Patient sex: F
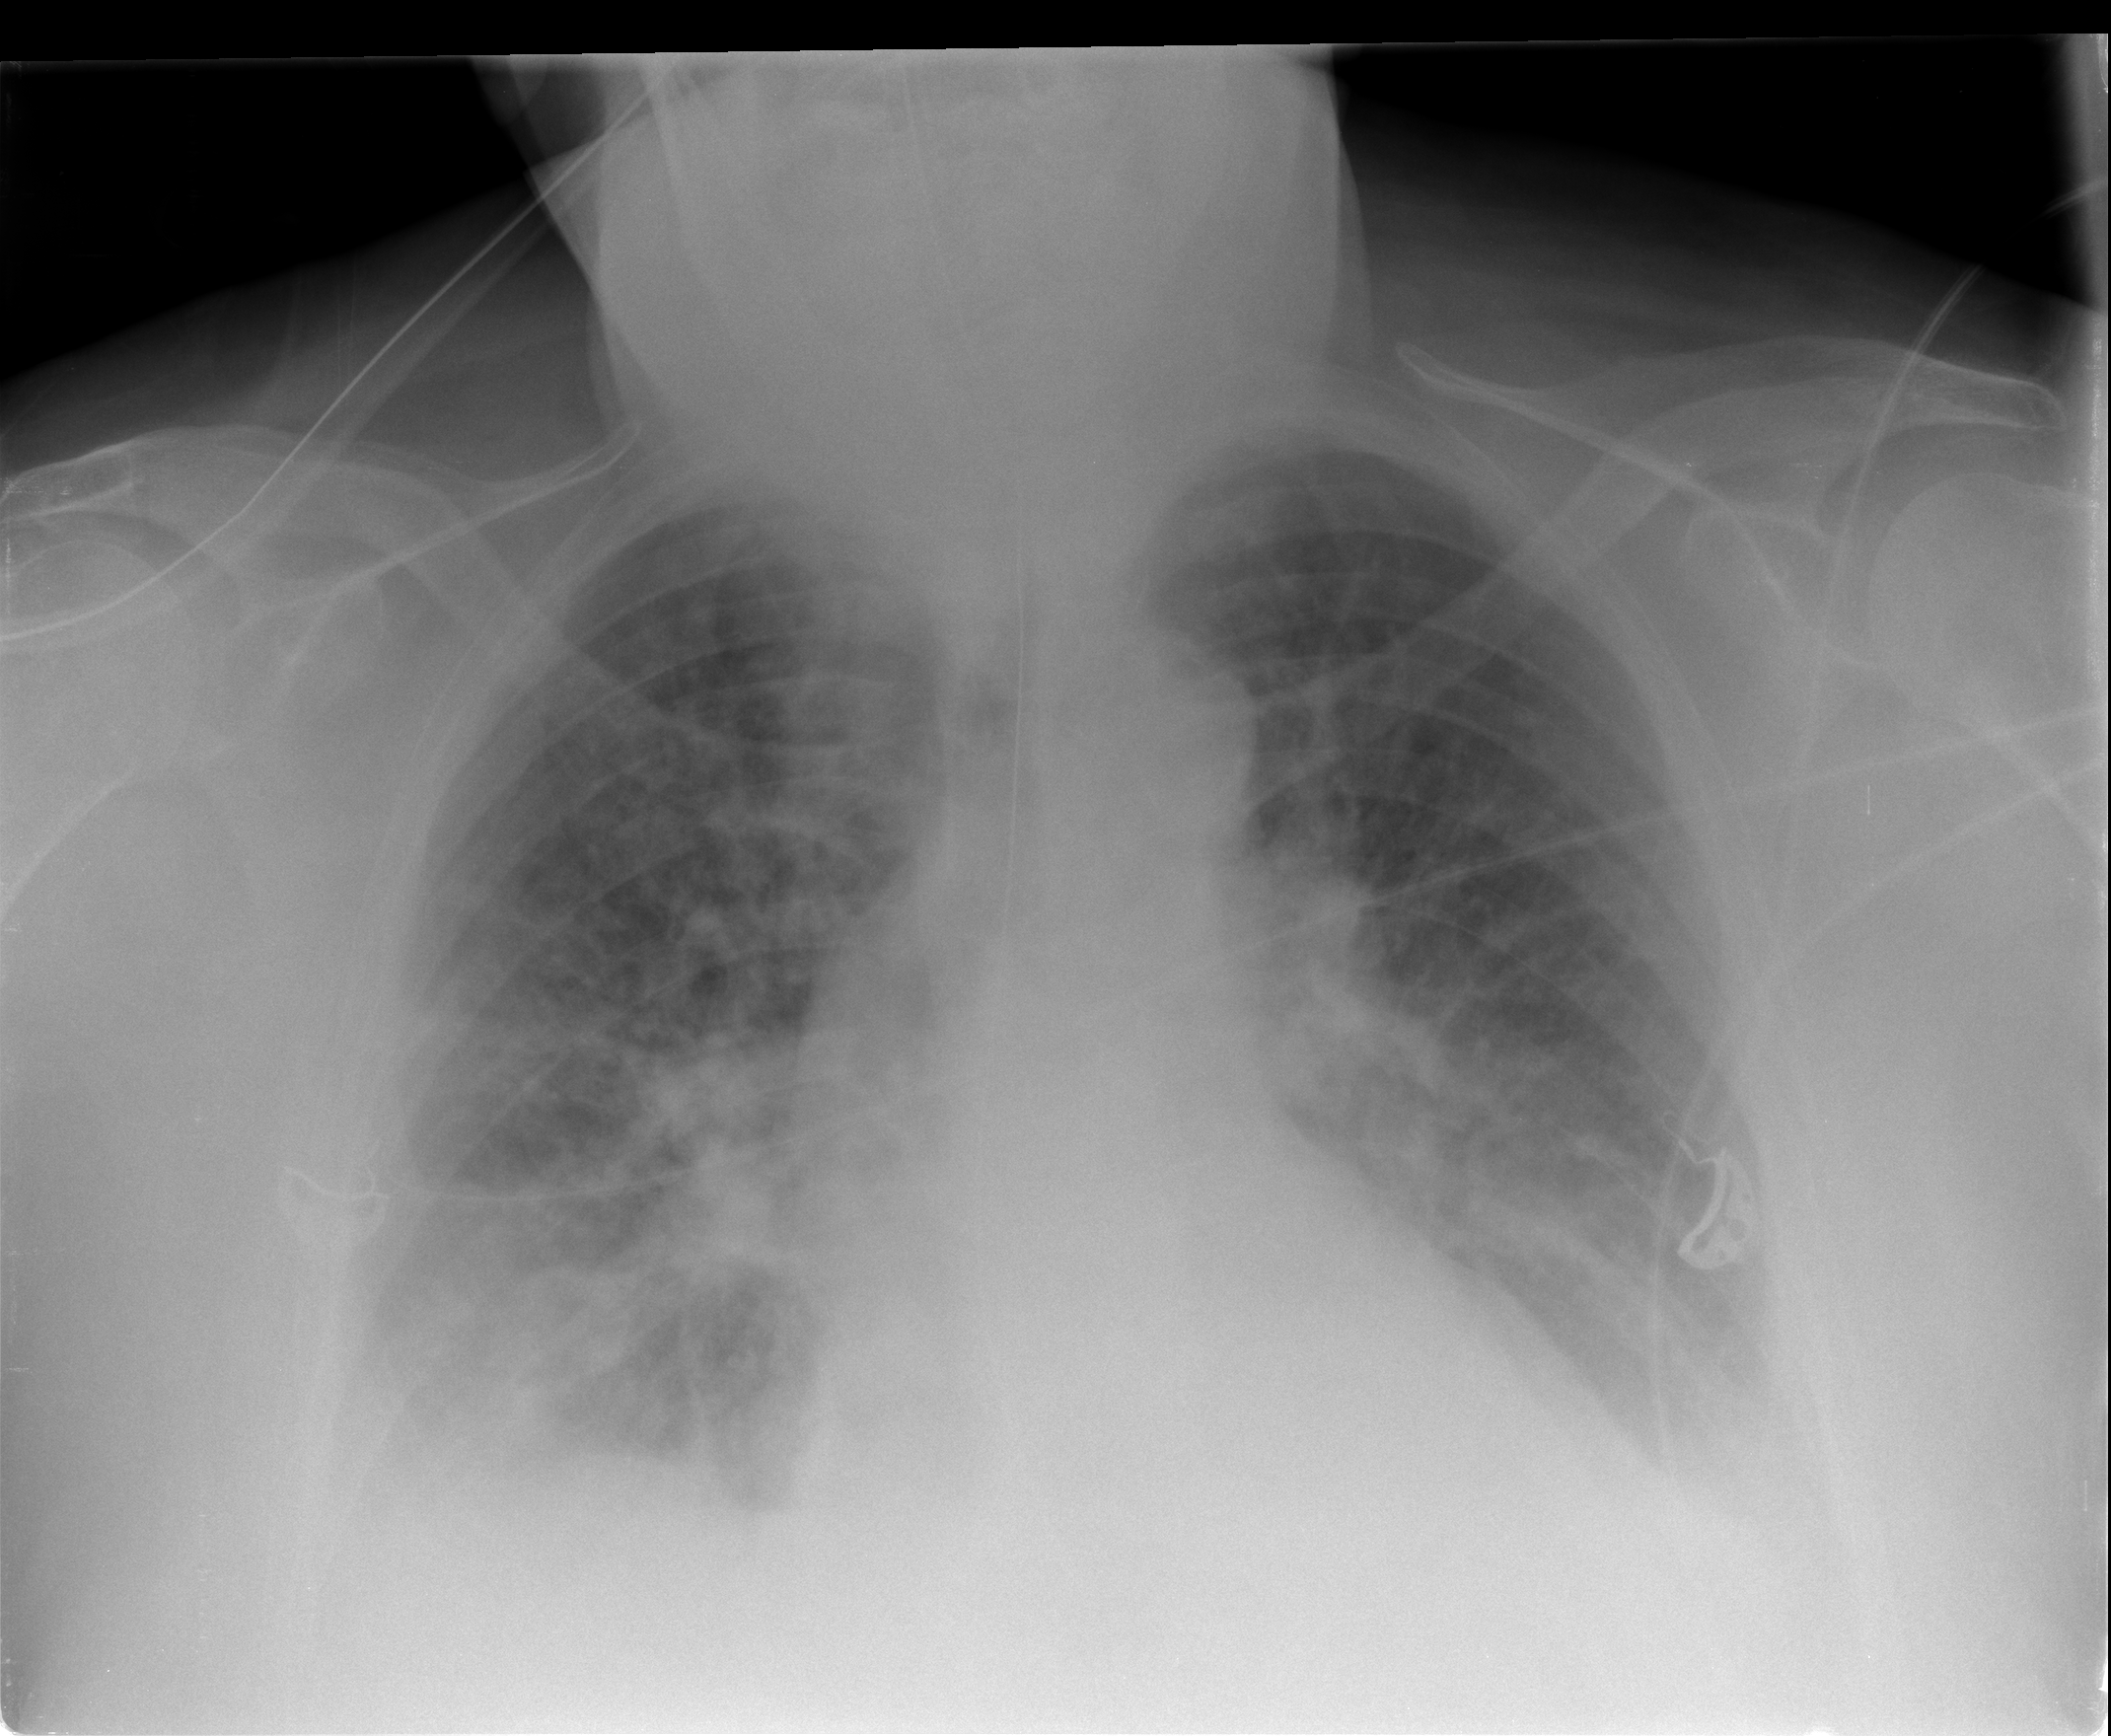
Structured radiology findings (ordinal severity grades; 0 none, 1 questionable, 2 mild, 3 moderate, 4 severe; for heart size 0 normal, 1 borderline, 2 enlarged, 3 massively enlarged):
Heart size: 2
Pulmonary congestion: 2
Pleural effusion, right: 2
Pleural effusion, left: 2
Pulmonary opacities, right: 2
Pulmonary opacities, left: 2
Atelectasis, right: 2
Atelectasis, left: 0